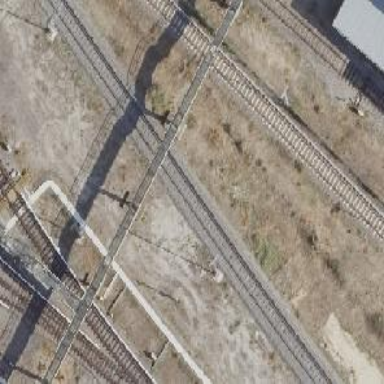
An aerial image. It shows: Yard serving as bottom electrified rail for trains.